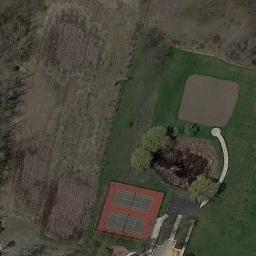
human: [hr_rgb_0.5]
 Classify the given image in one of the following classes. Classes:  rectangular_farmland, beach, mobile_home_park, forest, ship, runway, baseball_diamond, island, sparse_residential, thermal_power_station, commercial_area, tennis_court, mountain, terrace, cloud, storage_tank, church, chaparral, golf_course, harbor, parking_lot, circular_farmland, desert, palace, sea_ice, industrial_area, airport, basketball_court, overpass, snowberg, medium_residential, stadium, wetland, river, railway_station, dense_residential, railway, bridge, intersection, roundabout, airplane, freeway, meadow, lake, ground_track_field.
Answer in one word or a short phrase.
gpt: tennis_court